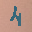
Label: 4